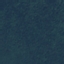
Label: Forest